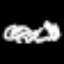
Label: squiggle